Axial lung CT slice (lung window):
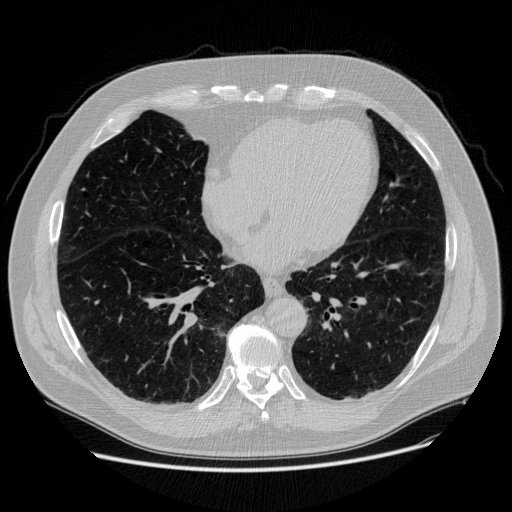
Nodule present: no